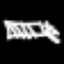
Label: hourglass